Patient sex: M
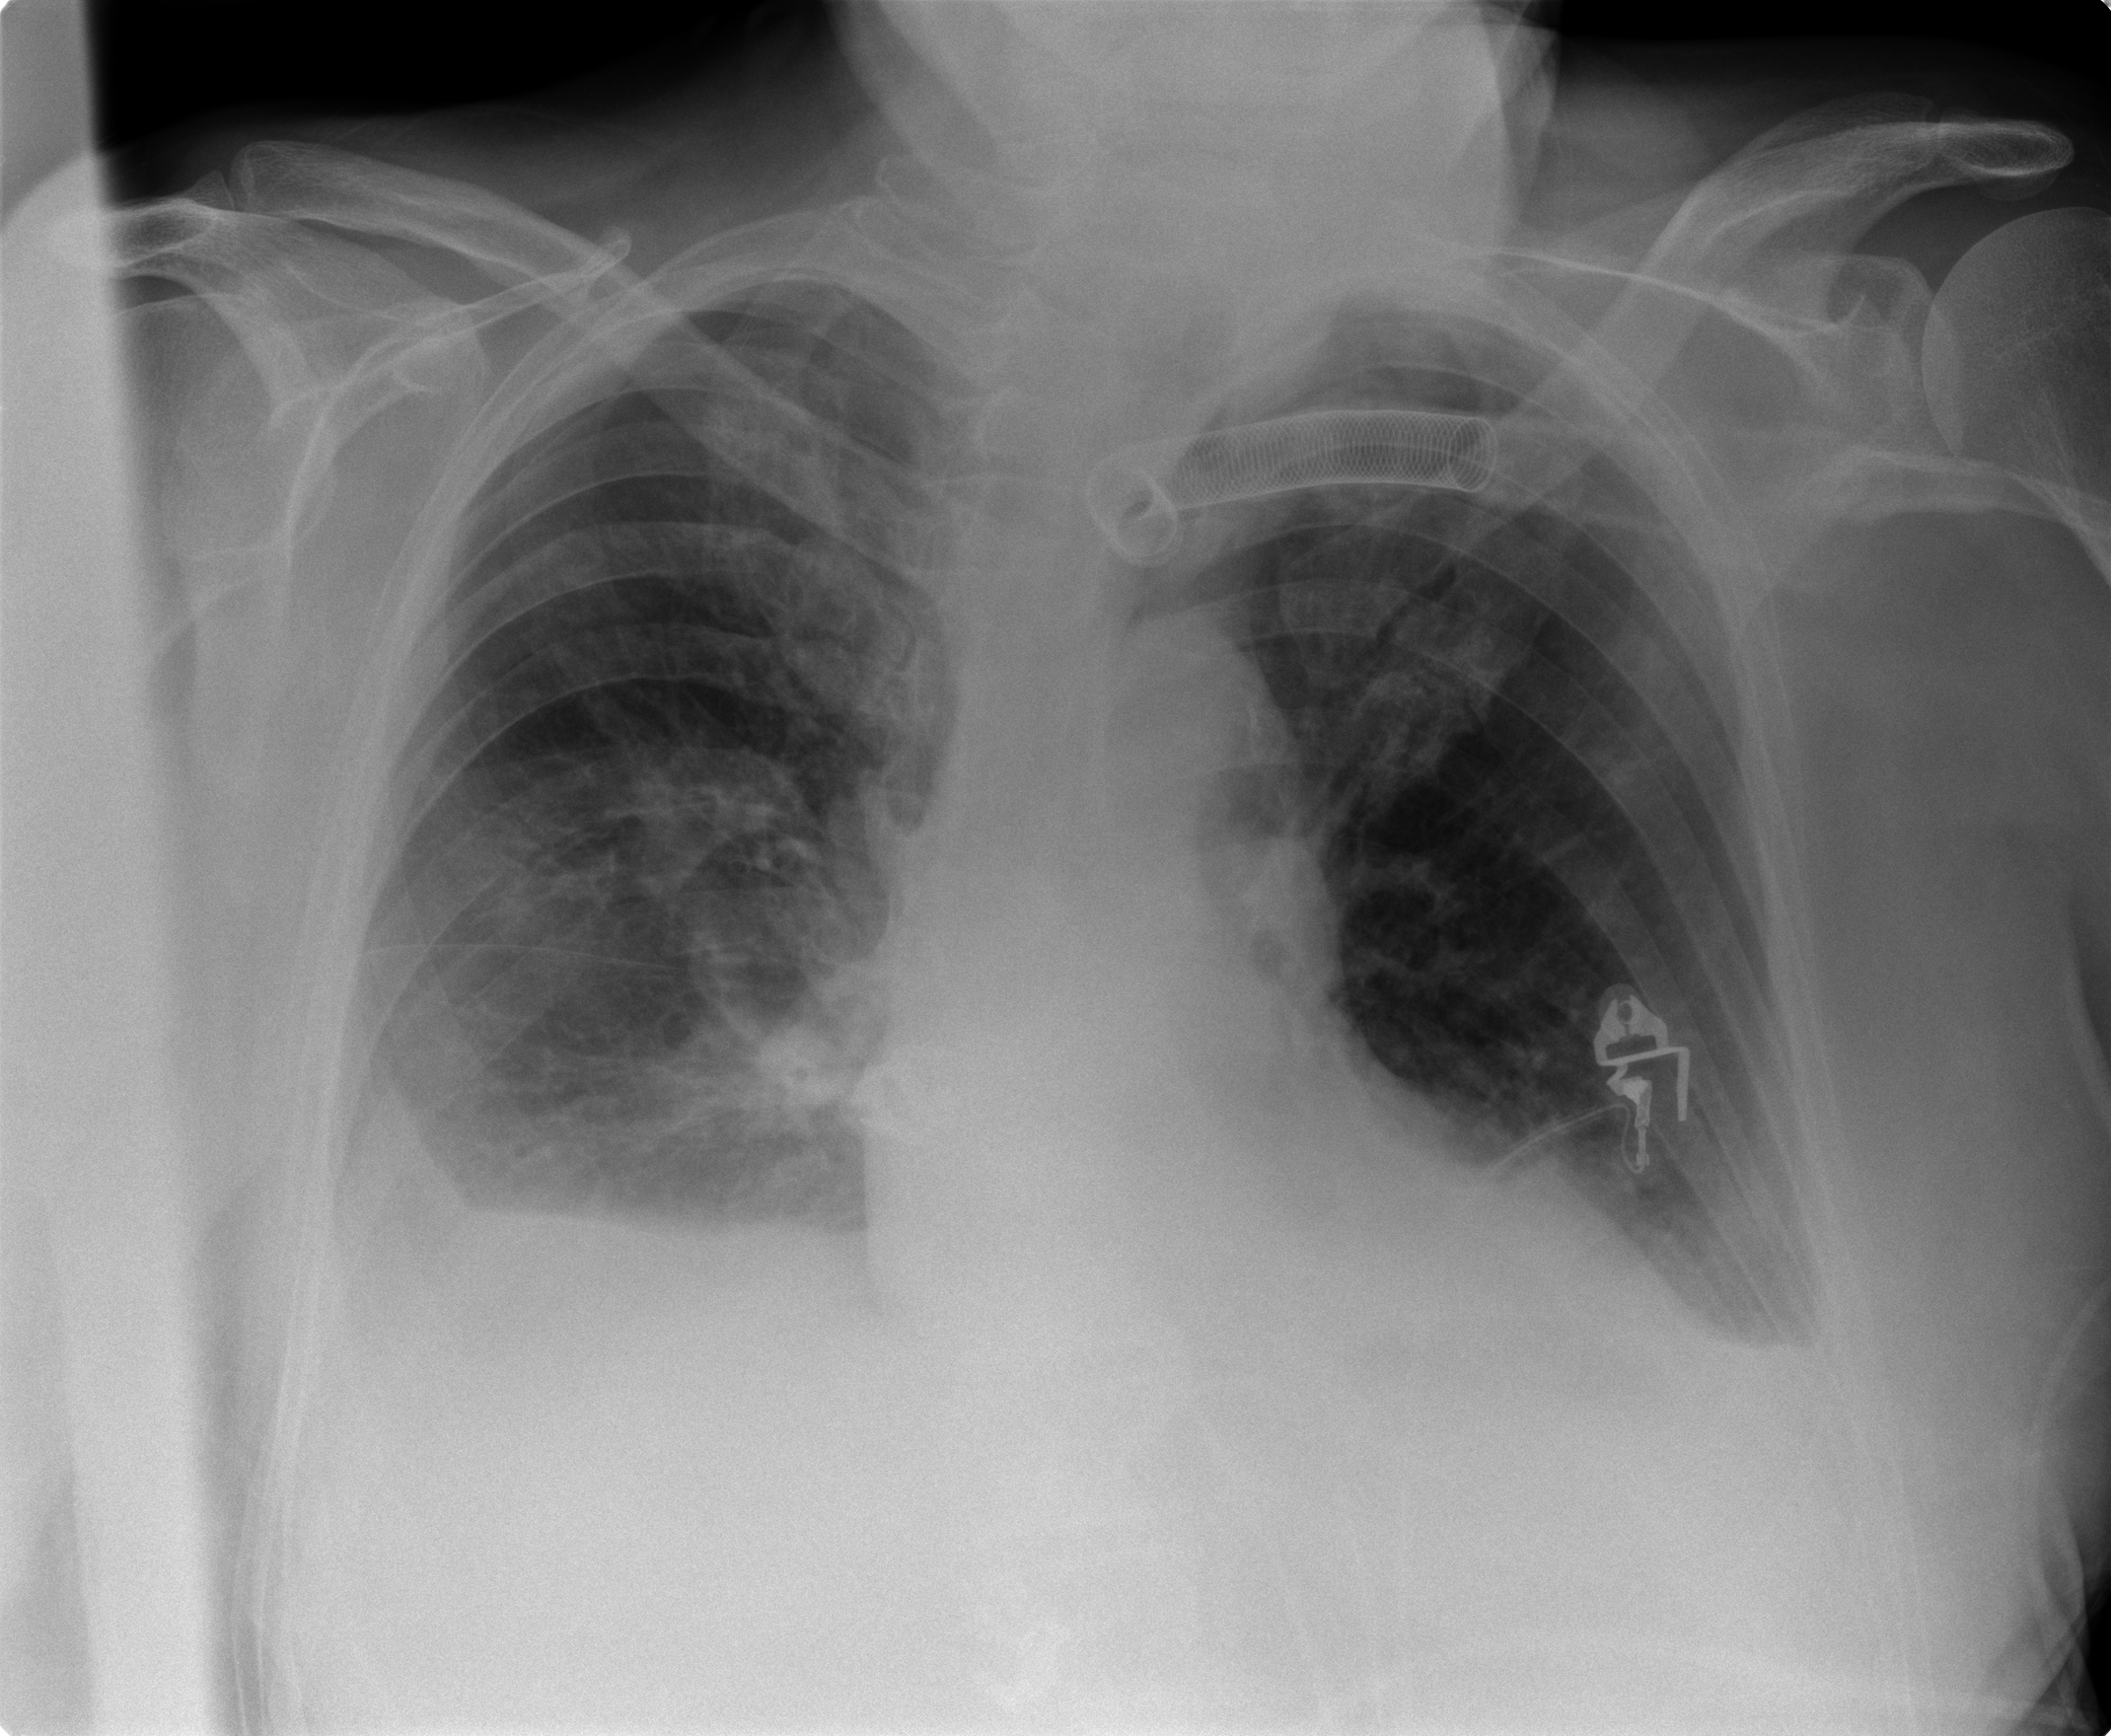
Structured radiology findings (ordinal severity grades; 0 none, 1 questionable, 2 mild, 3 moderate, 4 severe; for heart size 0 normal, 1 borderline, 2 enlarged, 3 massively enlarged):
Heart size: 0
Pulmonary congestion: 0
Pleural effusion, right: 2
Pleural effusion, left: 2
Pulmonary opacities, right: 0
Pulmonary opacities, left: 1
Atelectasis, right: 2
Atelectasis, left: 2